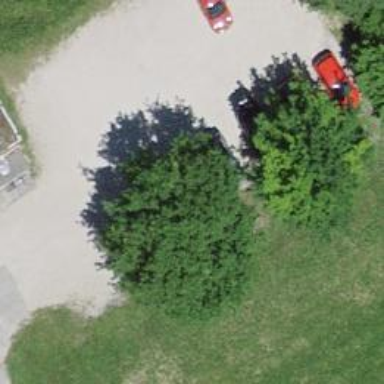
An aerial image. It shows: Parking area with fine gravel surface.